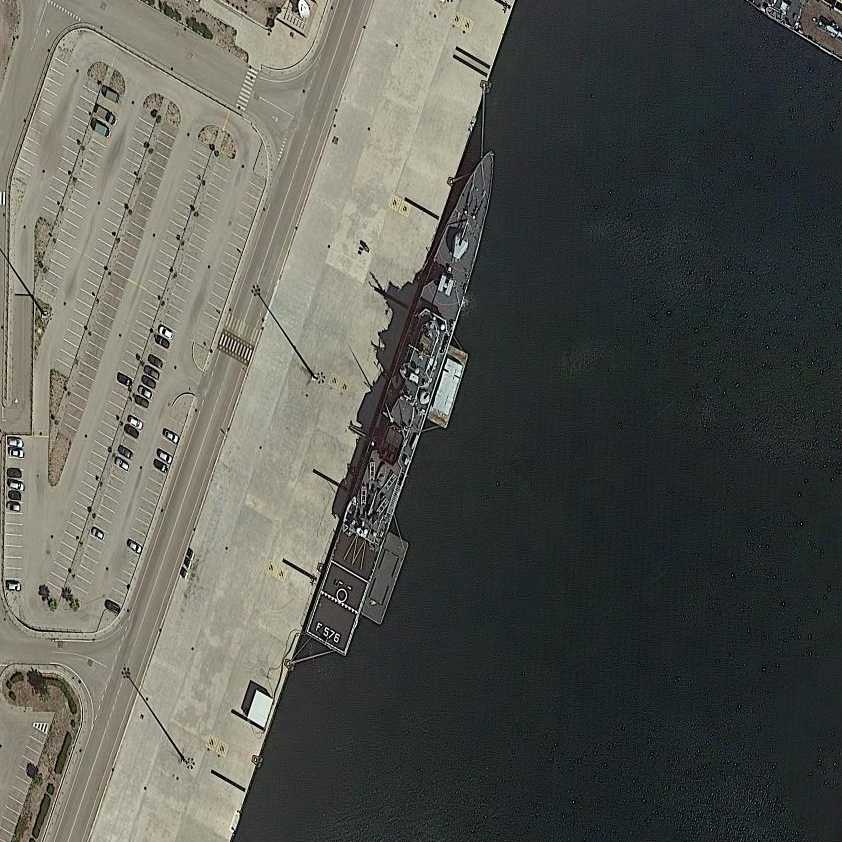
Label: cruiser